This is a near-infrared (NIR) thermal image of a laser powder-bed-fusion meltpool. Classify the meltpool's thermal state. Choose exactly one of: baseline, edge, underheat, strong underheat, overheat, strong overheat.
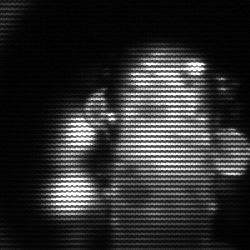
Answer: strong underheat